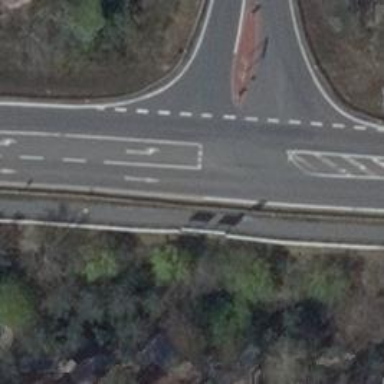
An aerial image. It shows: Secondary road with asphalt surface and embankment.